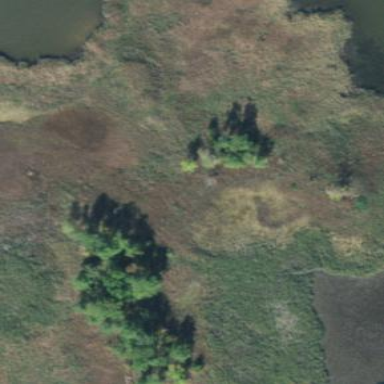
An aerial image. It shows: Swampy wetland classified as PFO4B.